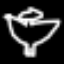
Label: angel